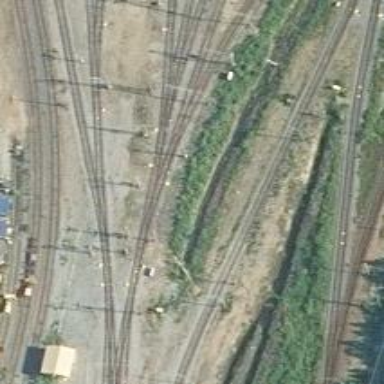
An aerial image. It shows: Railway signal.